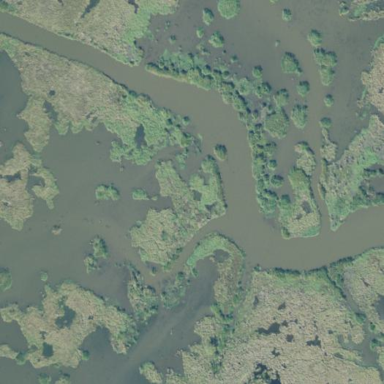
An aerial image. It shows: Marsh wetland.